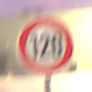
Verkehrszeichen: Geschwindigkeit120
Umgebung: Outdoor, Urban
Tageszeit: SunriseSunset
Wetter: PartlyCloudy
Licht: Artificial
Jahreszeit: NotSpecified
Kontrast: HighContrast